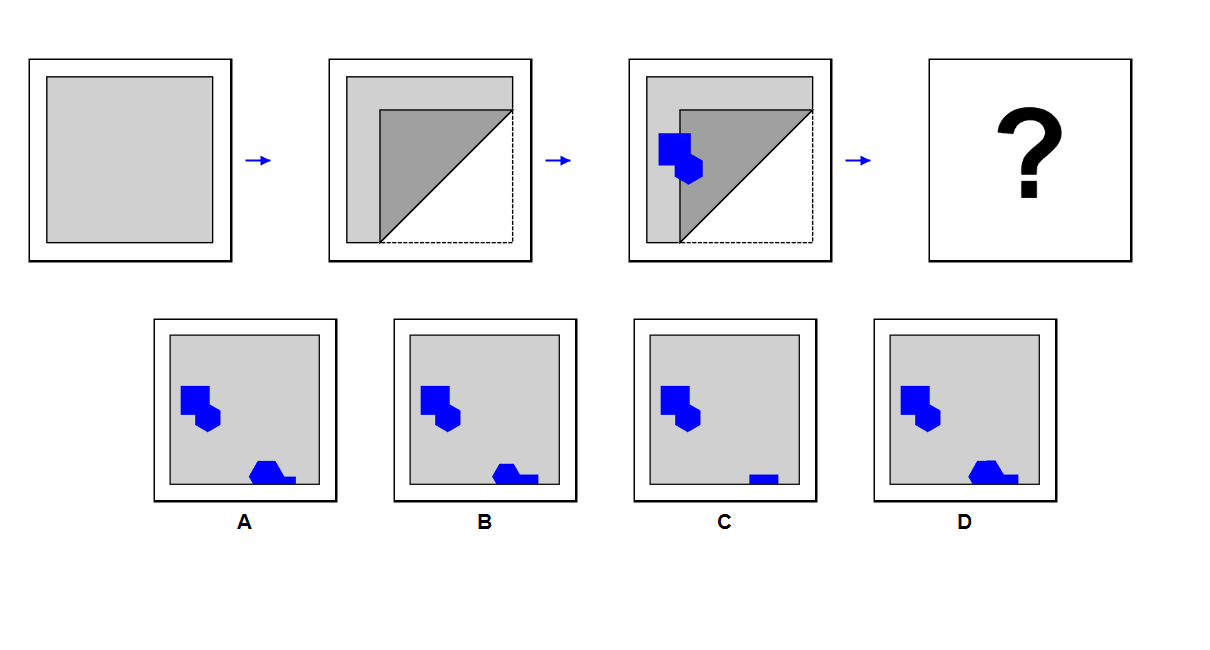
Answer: B